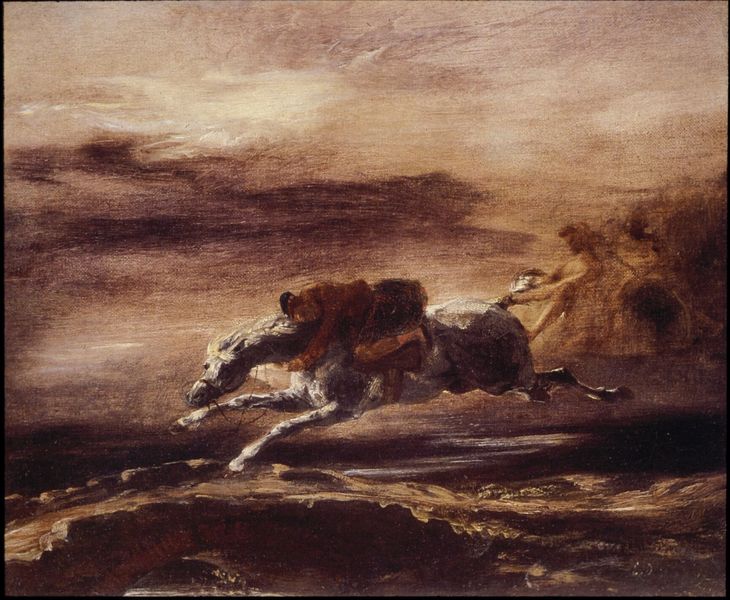
Titel: Tom O'Shanter von Hexen verfolgt
Künstler: Eugène Delacroix
Institution: Privatbesitz
Schlagwörter: dunkel, felsen, gemälde, gewitter, himmel, kampf, kopf, mann, meer, rubens, schatten, wasser, weiß, wolken, fluss, gelb, impressionismus, landschaft, ocker, ufer, bewegung, braun, frankreich, grau, hell, licht, nacht, orange, schwarz, straße, rasen, rot, weg, beige, fest, malerei, jacke, kappe, mütze, barock, halten, mensch, stein, steine, tod, hals, öl, bach, dämmerung, erde, hügel, natur, wind, brücke, pfad, sonne, boden, gold, kind, gebeugt, wald, fliegen, pferd, reiter, beine, mähne, reiten, ritt, sattel, schnell, schwanz, schweif, sprung, zaumzeug, zügel, wellen, liegen, düster, bogen, violett, ziehen, böschung, romantik, angst, steg, sturm, schmal, liegend, flucht, eng, mond, windig, illustration, fliegend, fliehen, lauf, panik, rennen, bedrohlich, literatur, helm, ölmalerei, jagd, schimmel, pfer, verfolgung, stute, sfumato, goethe, tempo, klassik, stei, geschwindigkeit, hengst, galopp, zelt, geist, geister, rasanz, delacroix, geduckt, galoppieren, eile, strurm, furie, verfolger, gallop, festklammern, gelopp, kurier, erlkönig, spurt, mazeppa, zugluft, jagdgrund, jagend, gelb7, gakopp